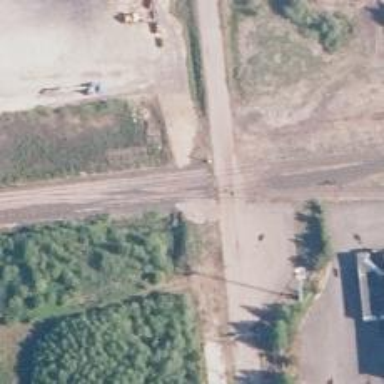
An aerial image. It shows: Railway crossing.